Question: In my application, when the user clicks 'Reply' to a comment, I will show a dialog for typing the message. Please see the picture below.

As you can see, I have 2 problems with the dialog.
1. It is partially hidden by the <p:layoutUnit> on the right.
2. When I add the attribute modal="true" to the dialog, the dialog itself is also not accessible.
I'd be very grateful if you could give me some advice on how to tackle these problems.
Best regards,
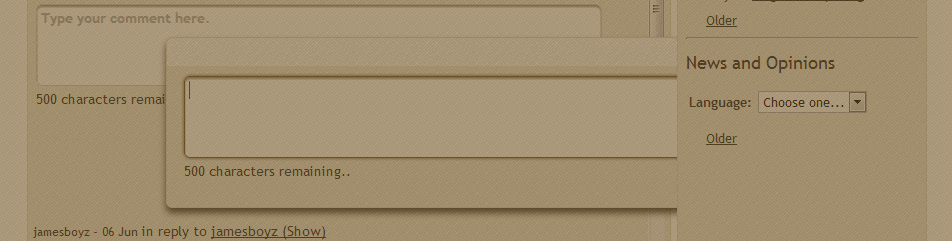
Answer: I've finally found the solution. To solve the problem, there are 2 things to do:
1. Add the attribute appendToBody="true" to the dialog component.
2. Bring the dialog out of the center <p:layoutUnit> and let it stand on its own outside <p:layout>.
One important thing to note is that if I add the attribute 'style="z-index: 999 !important;"' to the dialog component, the dialog will appear normally. However, the text area will become unresponsive.